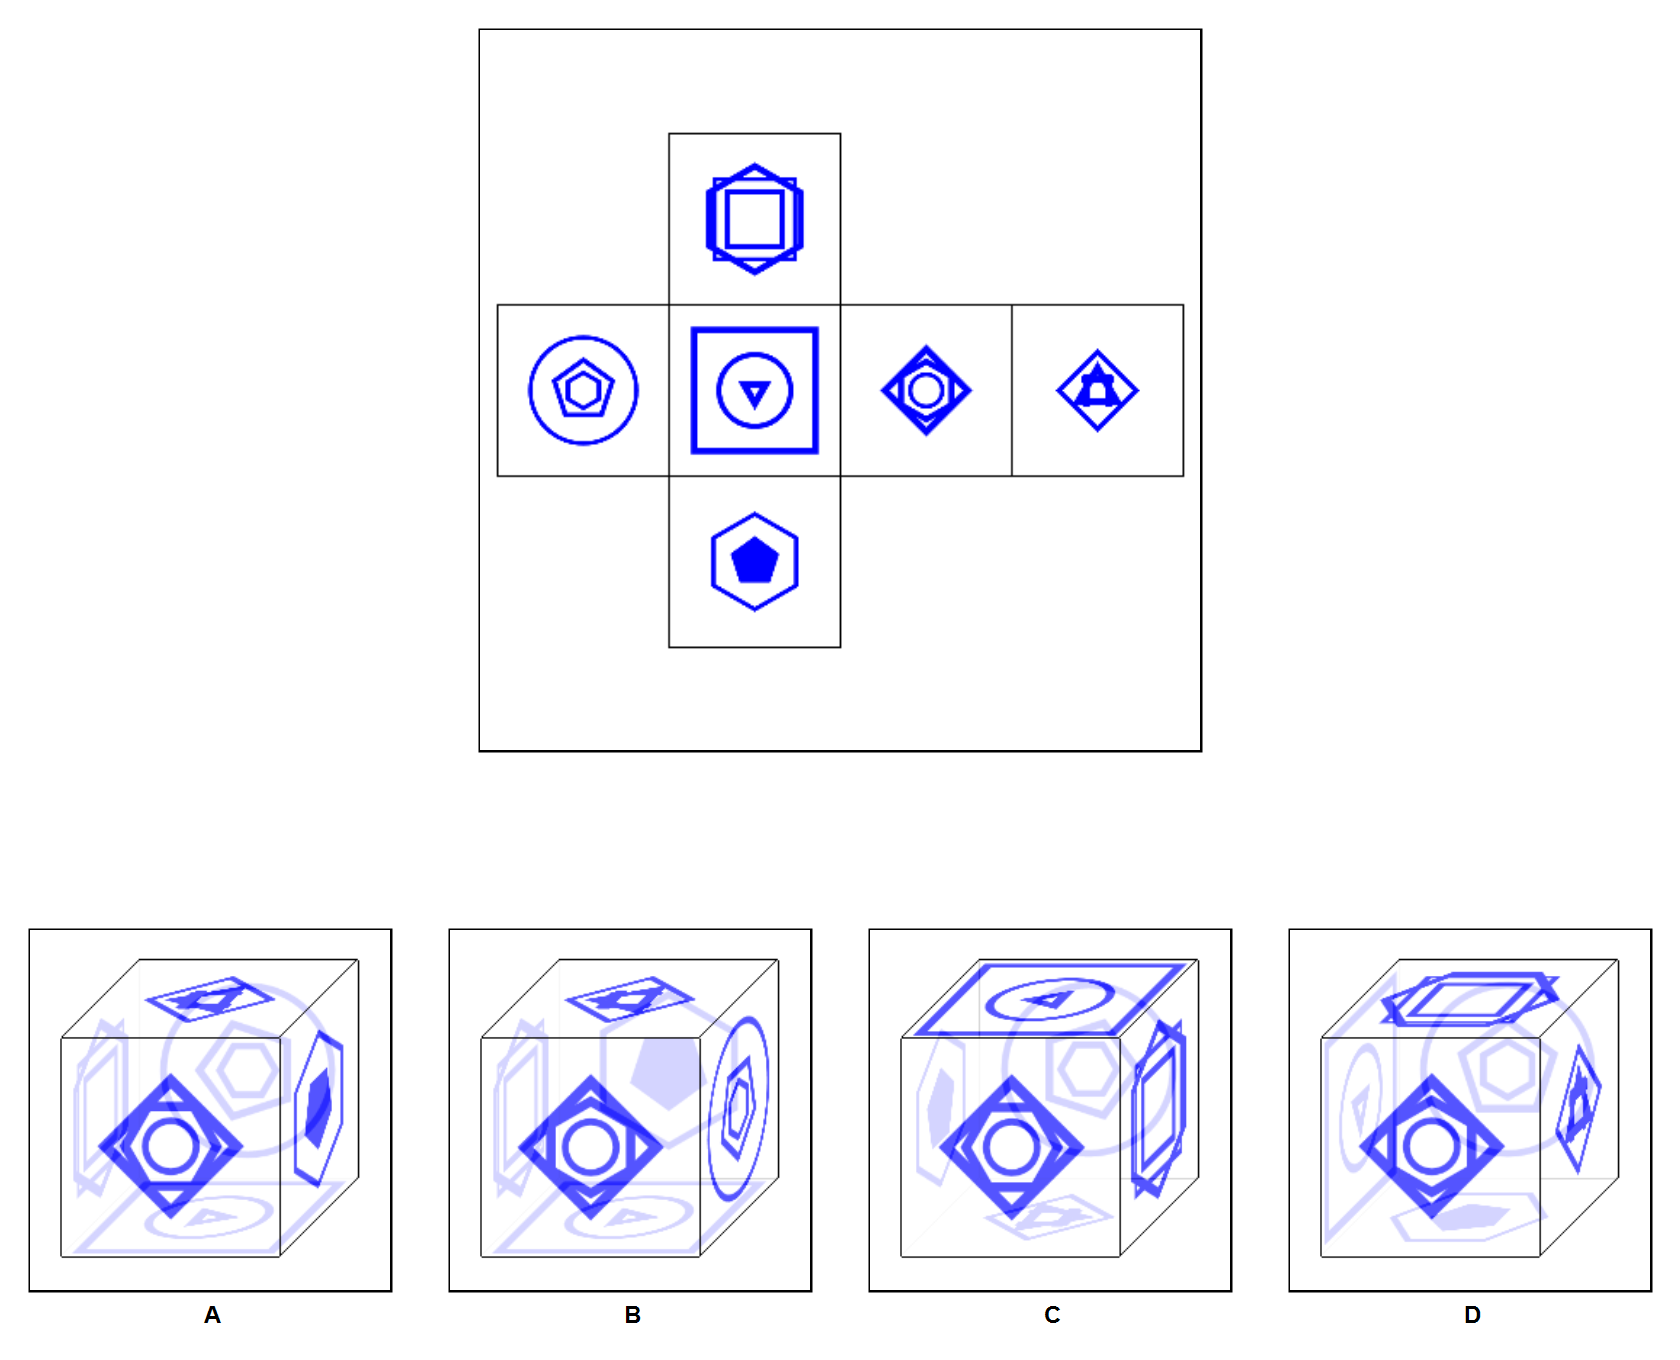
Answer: B